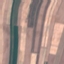
Label: AnnualCrop